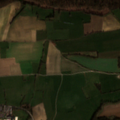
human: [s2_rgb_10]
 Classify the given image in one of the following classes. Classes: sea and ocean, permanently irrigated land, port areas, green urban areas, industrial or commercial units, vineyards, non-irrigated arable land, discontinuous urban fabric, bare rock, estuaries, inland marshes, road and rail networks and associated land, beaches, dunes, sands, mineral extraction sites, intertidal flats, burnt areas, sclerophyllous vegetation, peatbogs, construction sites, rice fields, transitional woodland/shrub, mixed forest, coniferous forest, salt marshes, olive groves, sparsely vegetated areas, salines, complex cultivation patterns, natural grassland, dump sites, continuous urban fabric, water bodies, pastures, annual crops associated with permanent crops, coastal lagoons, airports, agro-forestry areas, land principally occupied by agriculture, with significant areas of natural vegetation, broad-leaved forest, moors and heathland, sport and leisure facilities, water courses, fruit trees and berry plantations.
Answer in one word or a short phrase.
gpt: discontinuous urban fabric, non-irrigated arable land, pastures, complex cultivation patterns, land principally occupied by agriculture, with significant areas of natural vegetation, broad-leaved forest